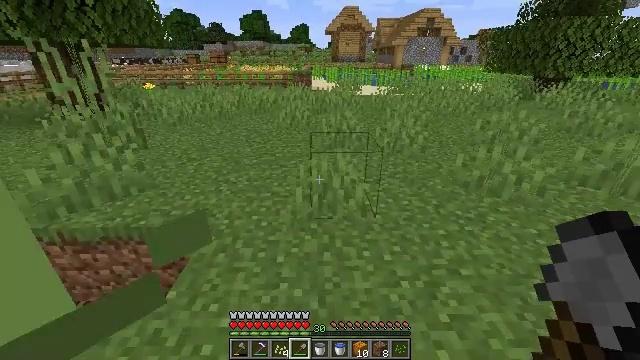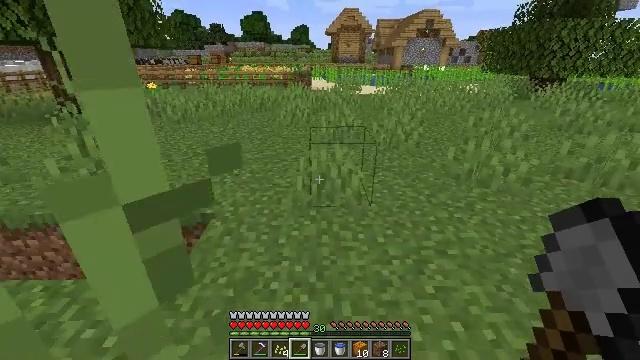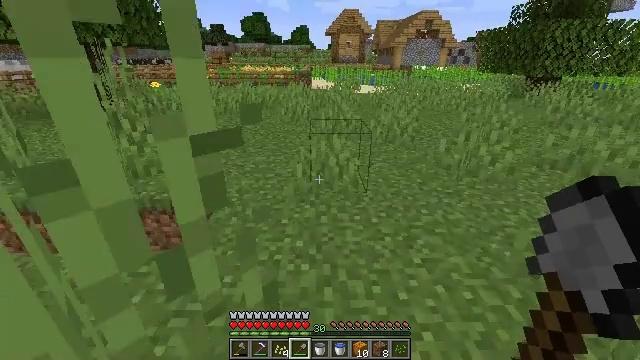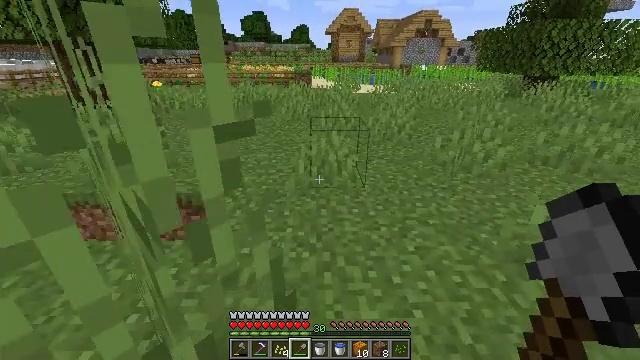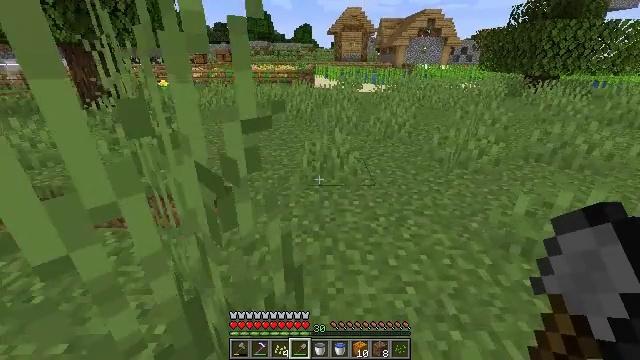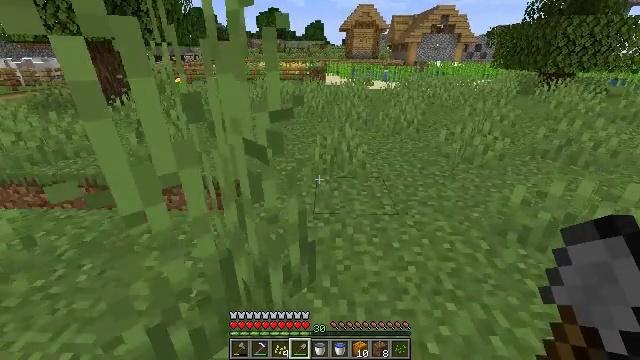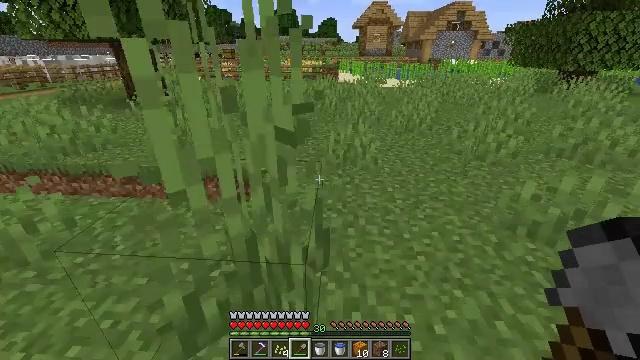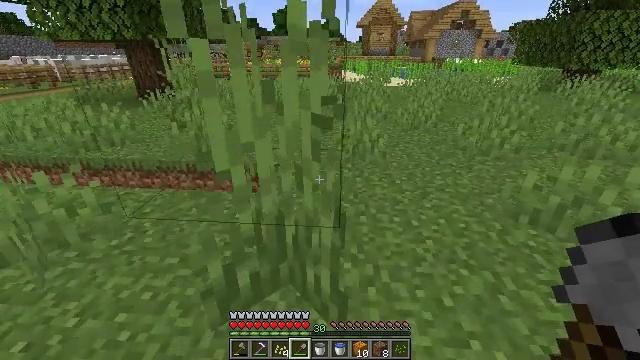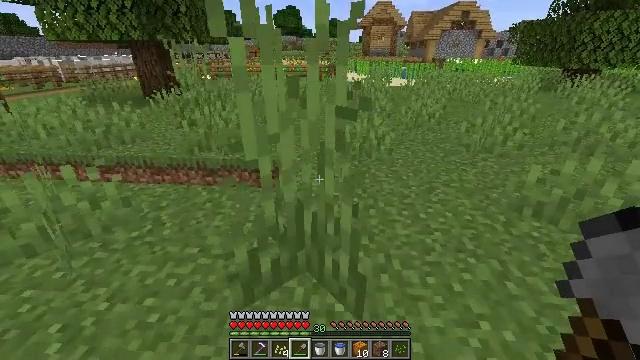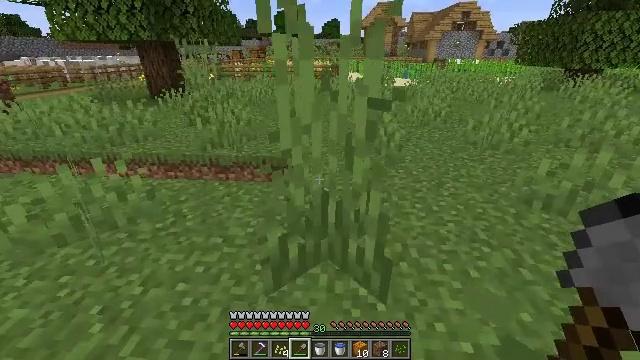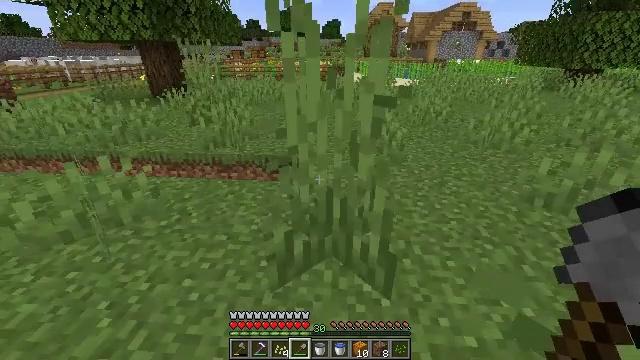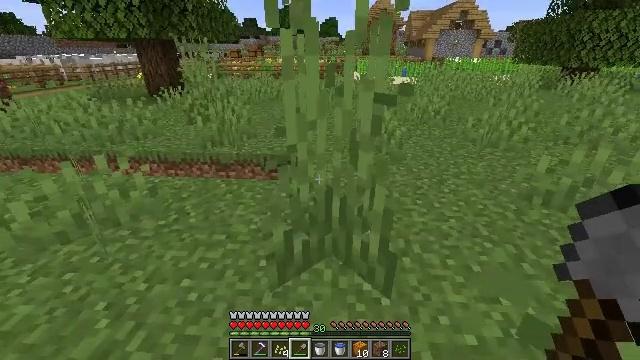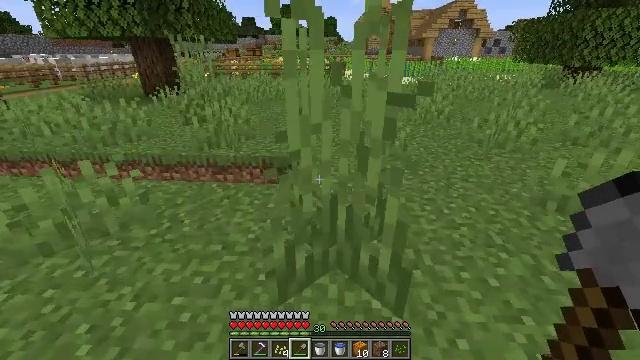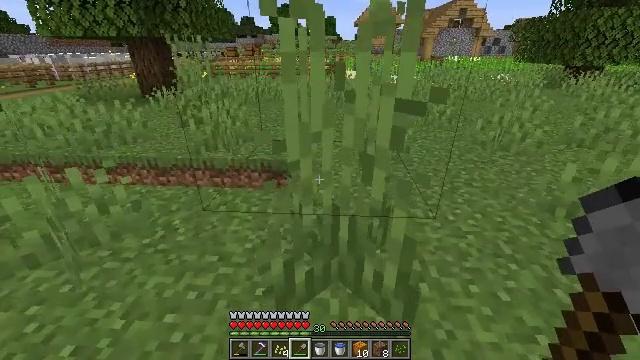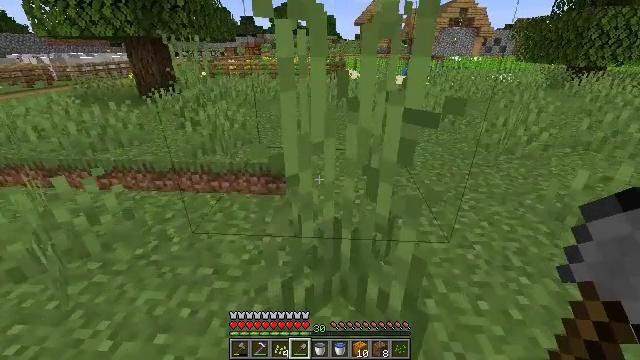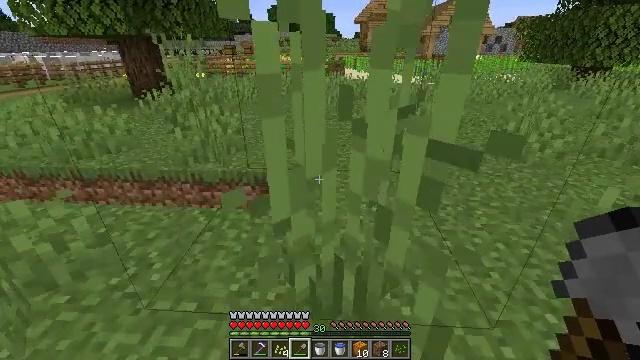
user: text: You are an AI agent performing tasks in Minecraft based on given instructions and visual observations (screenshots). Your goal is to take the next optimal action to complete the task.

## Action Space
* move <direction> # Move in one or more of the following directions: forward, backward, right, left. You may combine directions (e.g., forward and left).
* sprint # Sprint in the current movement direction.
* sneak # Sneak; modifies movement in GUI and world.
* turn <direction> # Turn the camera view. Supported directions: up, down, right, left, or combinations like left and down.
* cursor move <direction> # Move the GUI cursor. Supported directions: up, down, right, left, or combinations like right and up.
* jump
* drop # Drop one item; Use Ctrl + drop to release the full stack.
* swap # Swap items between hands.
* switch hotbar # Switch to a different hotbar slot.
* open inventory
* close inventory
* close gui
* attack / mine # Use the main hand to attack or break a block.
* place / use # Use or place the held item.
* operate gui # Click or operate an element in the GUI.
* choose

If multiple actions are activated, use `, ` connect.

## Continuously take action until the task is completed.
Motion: motion action
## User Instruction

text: Clear away tall grass.
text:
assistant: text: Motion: move back
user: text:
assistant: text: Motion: move back
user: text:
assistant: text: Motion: move back
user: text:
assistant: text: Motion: move back
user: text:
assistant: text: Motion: move back, turn left
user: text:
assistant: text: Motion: move back and move left, turn left
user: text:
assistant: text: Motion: move back and move left
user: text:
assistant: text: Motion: move left
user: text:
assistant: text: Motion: no_op
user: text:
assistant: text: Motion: no_op
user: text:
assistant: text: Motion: move forward
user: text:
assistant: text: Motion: move forward
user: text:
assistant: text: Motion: move forward
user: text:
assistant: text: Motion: move forward
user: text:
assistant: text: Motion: move forward
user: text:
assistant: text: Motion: move forward
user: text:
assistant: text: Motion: move forward, turn right and down
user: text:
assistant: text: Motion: turn right and down
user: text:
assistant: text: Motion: turn right and down, attack / mine
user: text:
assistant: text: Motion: attack / mine
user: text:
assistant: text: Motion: attack / mine
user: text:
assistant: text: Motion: no_op
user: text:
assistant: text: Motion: no_op
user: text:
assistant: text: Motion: no_op